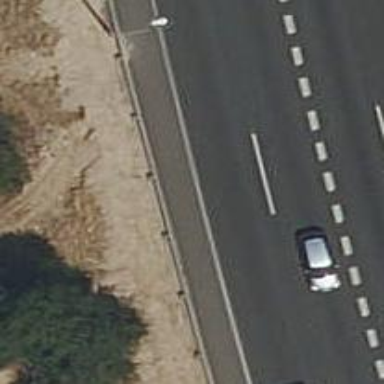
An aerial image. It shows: Motorway link.